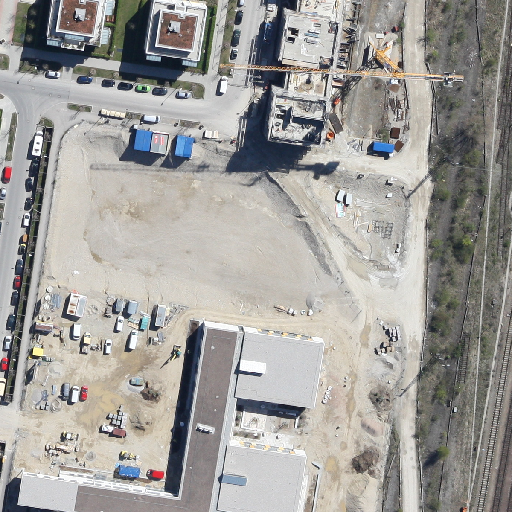
Referring expression: van in the parking area